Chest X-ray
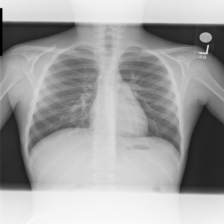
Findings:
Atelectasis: negative
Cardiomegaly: negative
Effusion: negative
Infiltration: negative
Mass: negative
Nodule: negative
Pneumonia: negative
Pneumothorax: negative
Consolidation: negative
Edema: negative
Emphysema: negative
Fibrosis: negative
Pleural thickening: negative
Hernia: negative